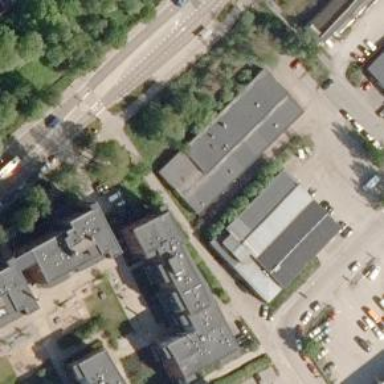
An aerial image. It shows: Industrial building.